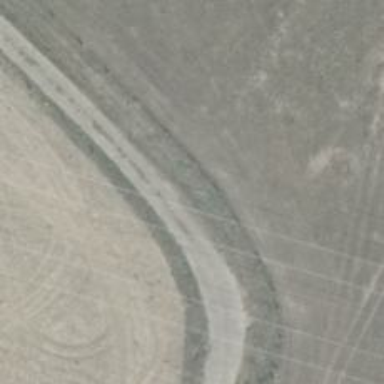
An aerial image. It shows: High-quality track road with concrete lane surface.